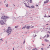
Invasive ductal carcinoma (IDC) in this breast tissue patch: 1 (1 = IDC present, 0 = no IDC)